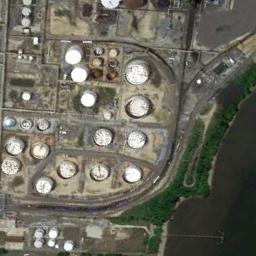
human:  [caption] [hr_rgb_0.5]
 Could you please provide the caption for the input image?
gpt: There are many different sized storage tanks in the factory, And there is a river outside the factory .

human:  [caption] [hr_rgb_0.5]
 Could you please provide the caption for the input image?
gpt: There are many storage tanks on the bare land next to the river .

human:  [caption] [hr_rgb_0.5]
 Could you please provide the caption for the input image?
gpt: There are many trees beside the storage tanks .

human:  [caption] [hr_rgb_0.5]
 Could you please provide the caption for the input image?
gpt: Here are four black storage tanks of the same size .

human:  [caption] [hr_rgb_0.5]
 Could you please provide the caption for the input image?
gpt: There are some storage tanks arranged irregularly beside the river .